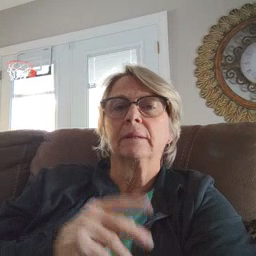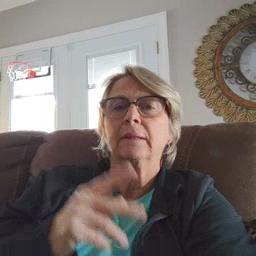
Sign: bye